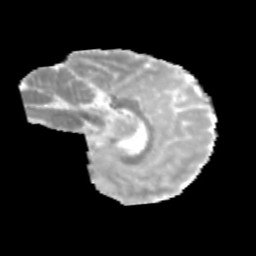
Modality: MD
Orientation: sagittal
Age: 10
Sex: male
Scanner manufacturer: siemens
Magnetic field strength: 3 T
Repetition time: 3.8 s
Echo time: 0.07 s